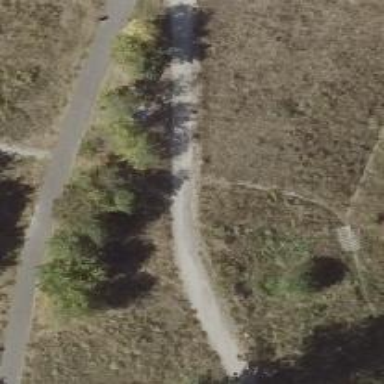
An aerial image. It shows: Footway along the road.